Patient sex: M
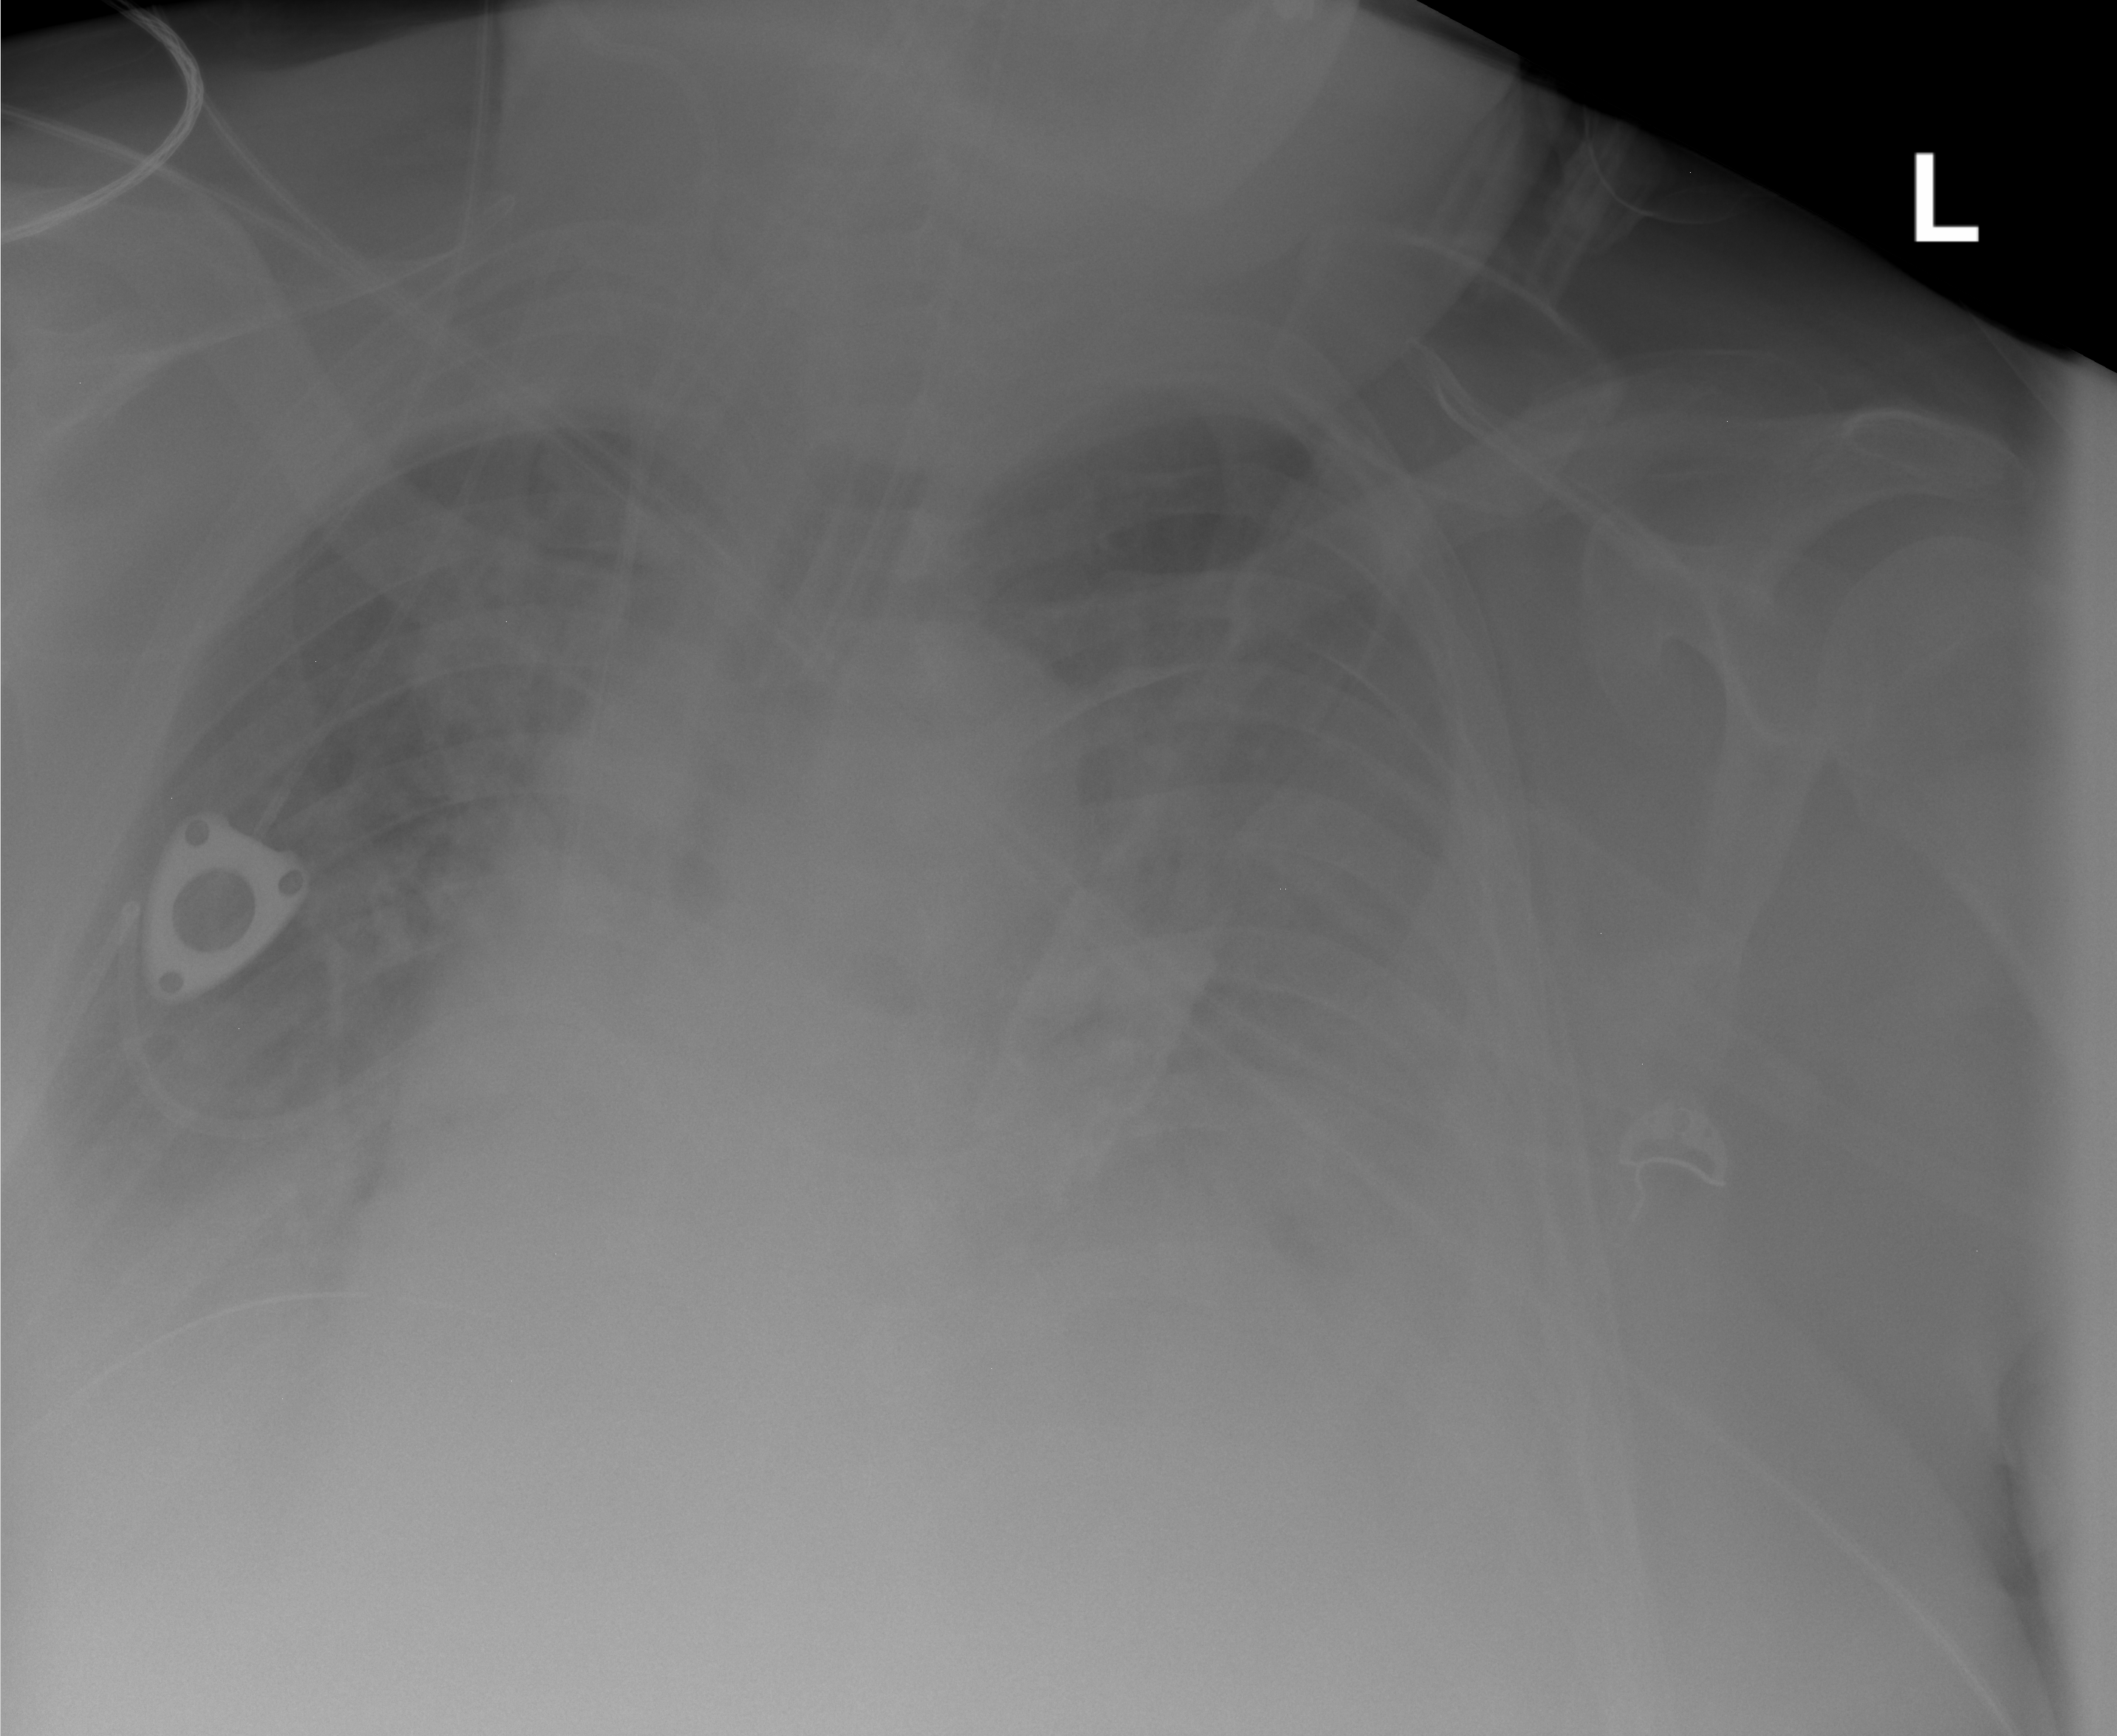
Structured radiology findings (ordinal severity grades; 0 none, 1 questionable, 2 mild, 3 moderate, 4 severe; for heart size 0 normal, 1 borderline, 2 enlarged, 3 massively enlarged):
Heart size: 0
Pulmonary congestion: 0
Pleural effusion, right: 1
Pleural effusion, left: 2
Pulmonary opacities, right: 0
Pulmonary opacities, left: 0
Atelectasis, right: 1
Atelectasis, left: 3